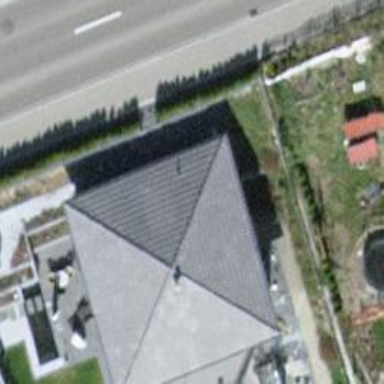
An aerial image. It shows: Simple house.